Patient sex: M
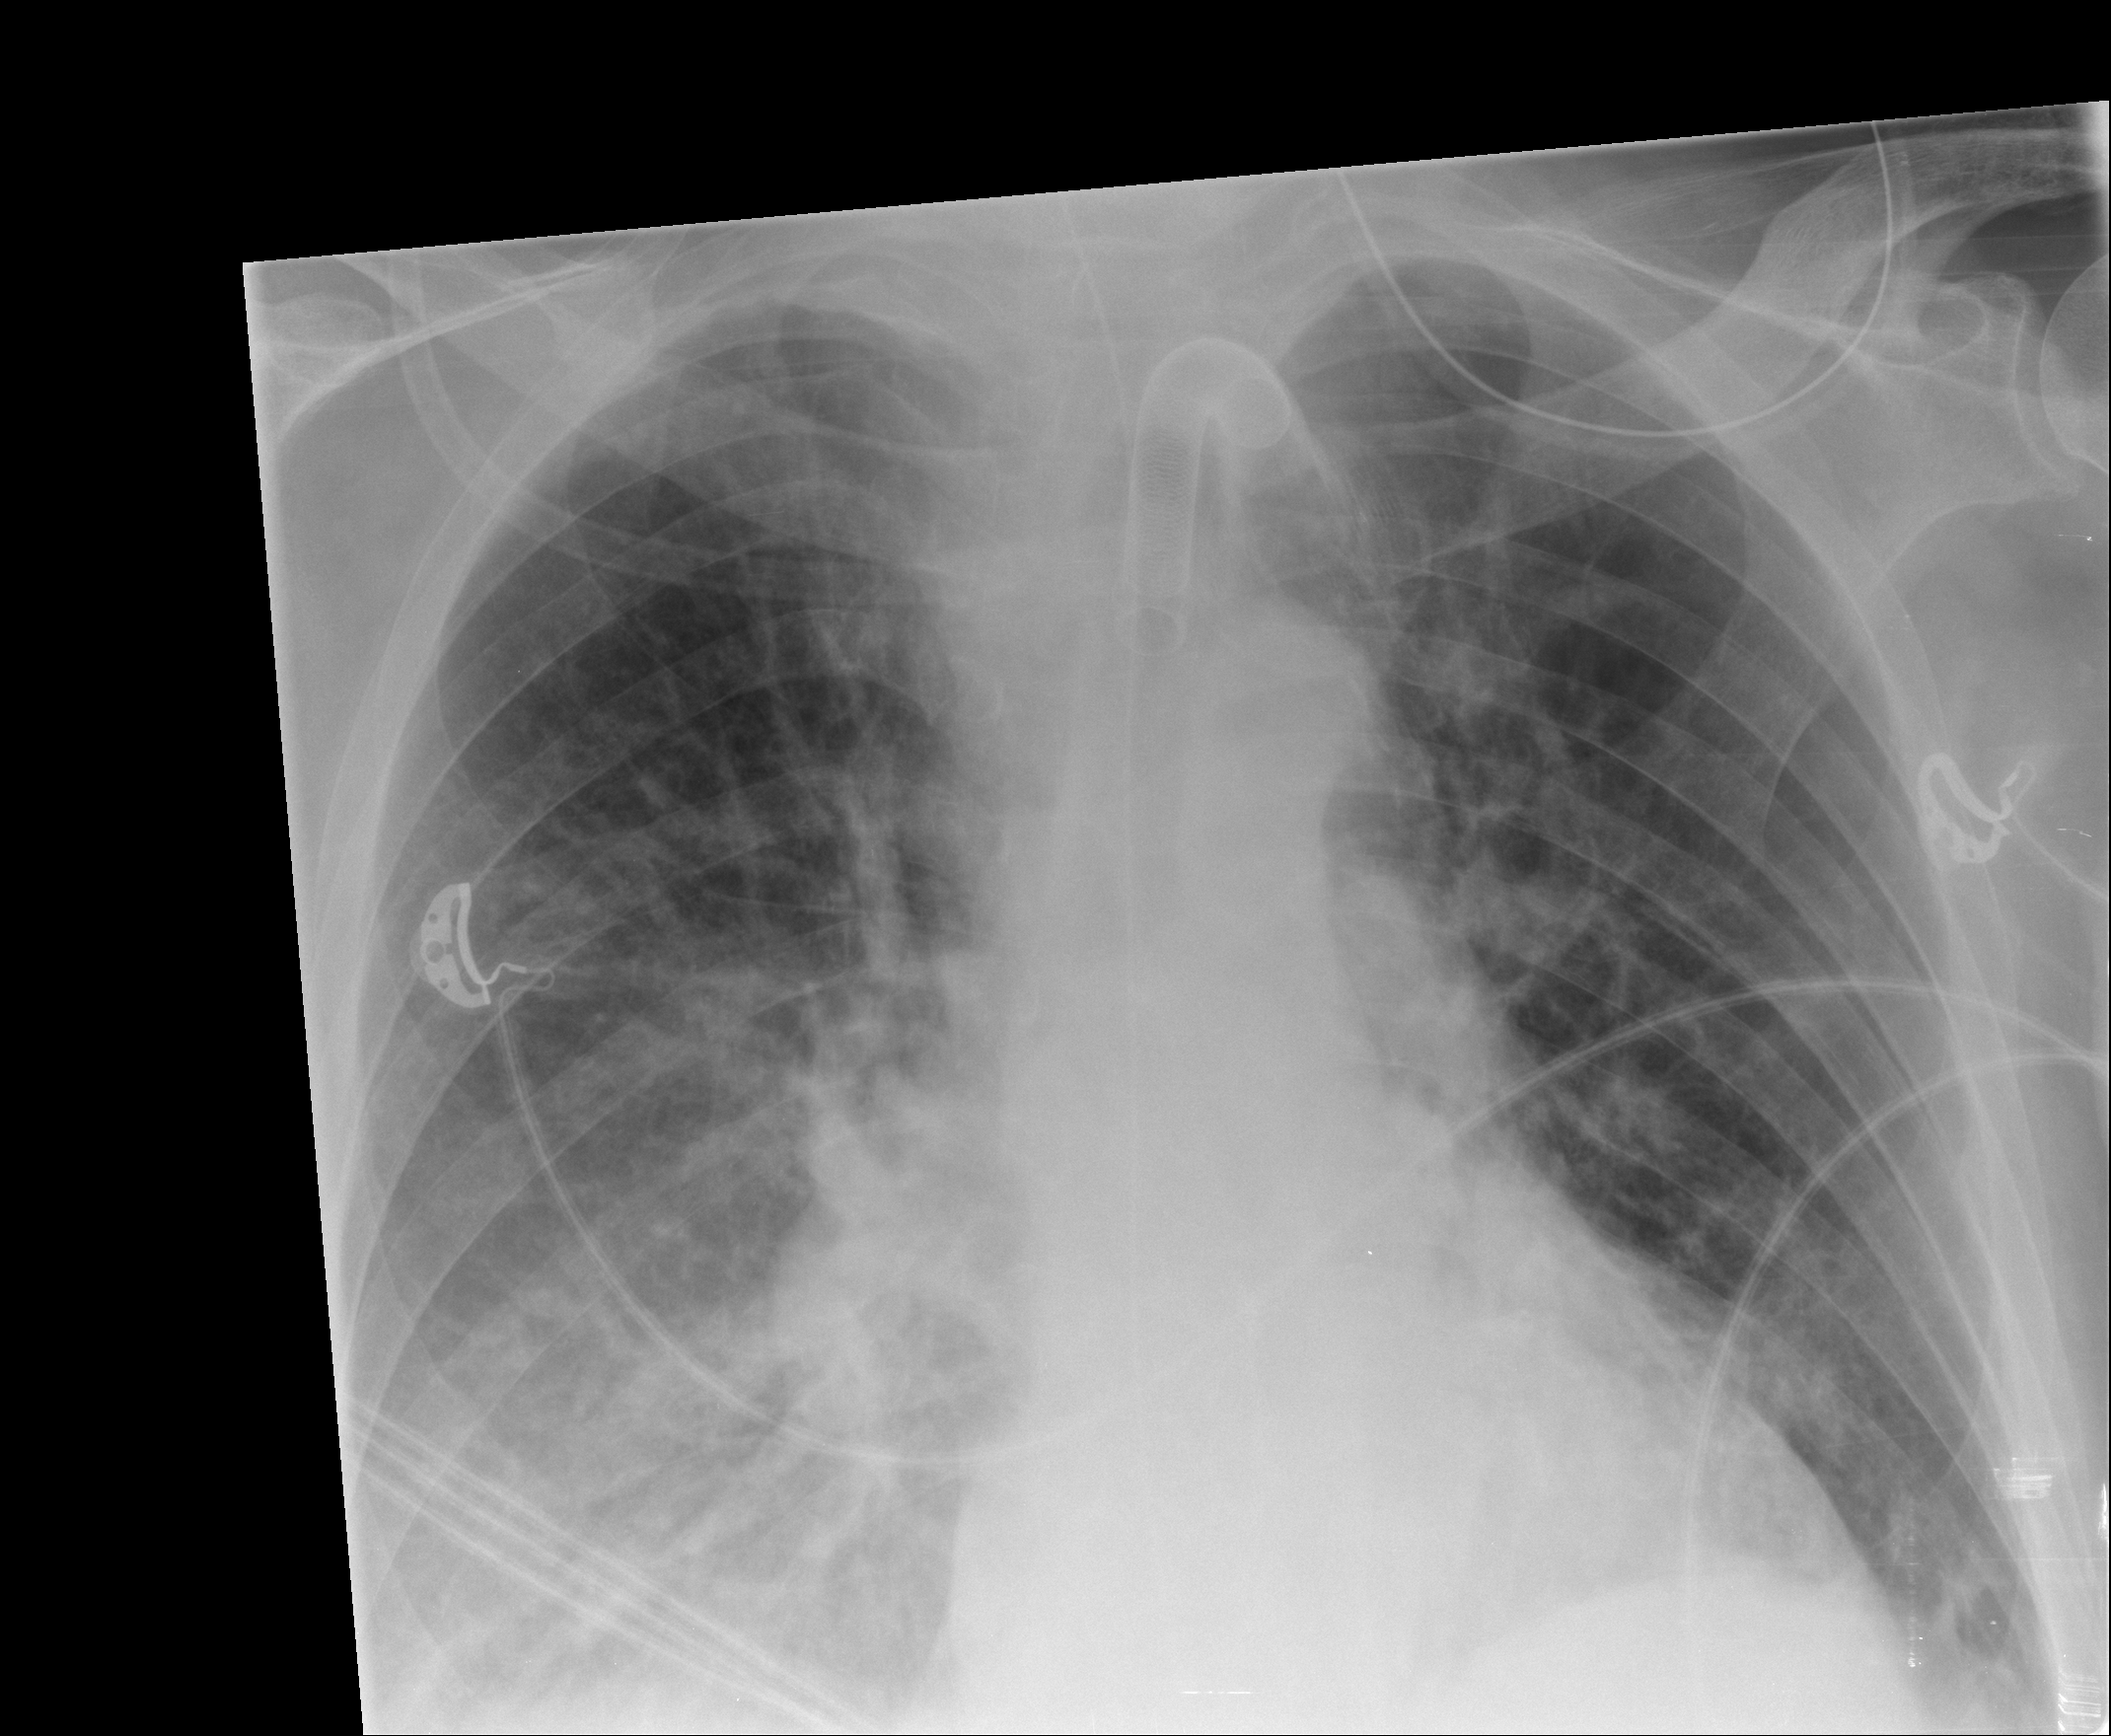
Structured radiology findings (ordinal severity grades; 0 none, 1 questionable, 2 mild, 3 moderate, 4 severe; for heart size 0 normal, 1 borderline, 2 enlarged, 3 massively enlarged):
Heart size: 2
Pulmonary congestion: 1
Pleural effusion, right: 2
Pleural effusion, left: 1
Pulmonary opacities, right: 2
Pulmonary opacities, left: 0
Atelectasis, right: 2
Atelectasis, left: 2